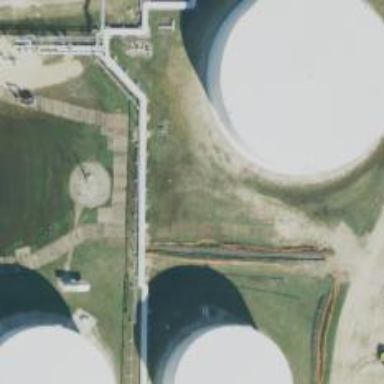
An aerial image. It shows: Storage tank building.